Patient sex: F
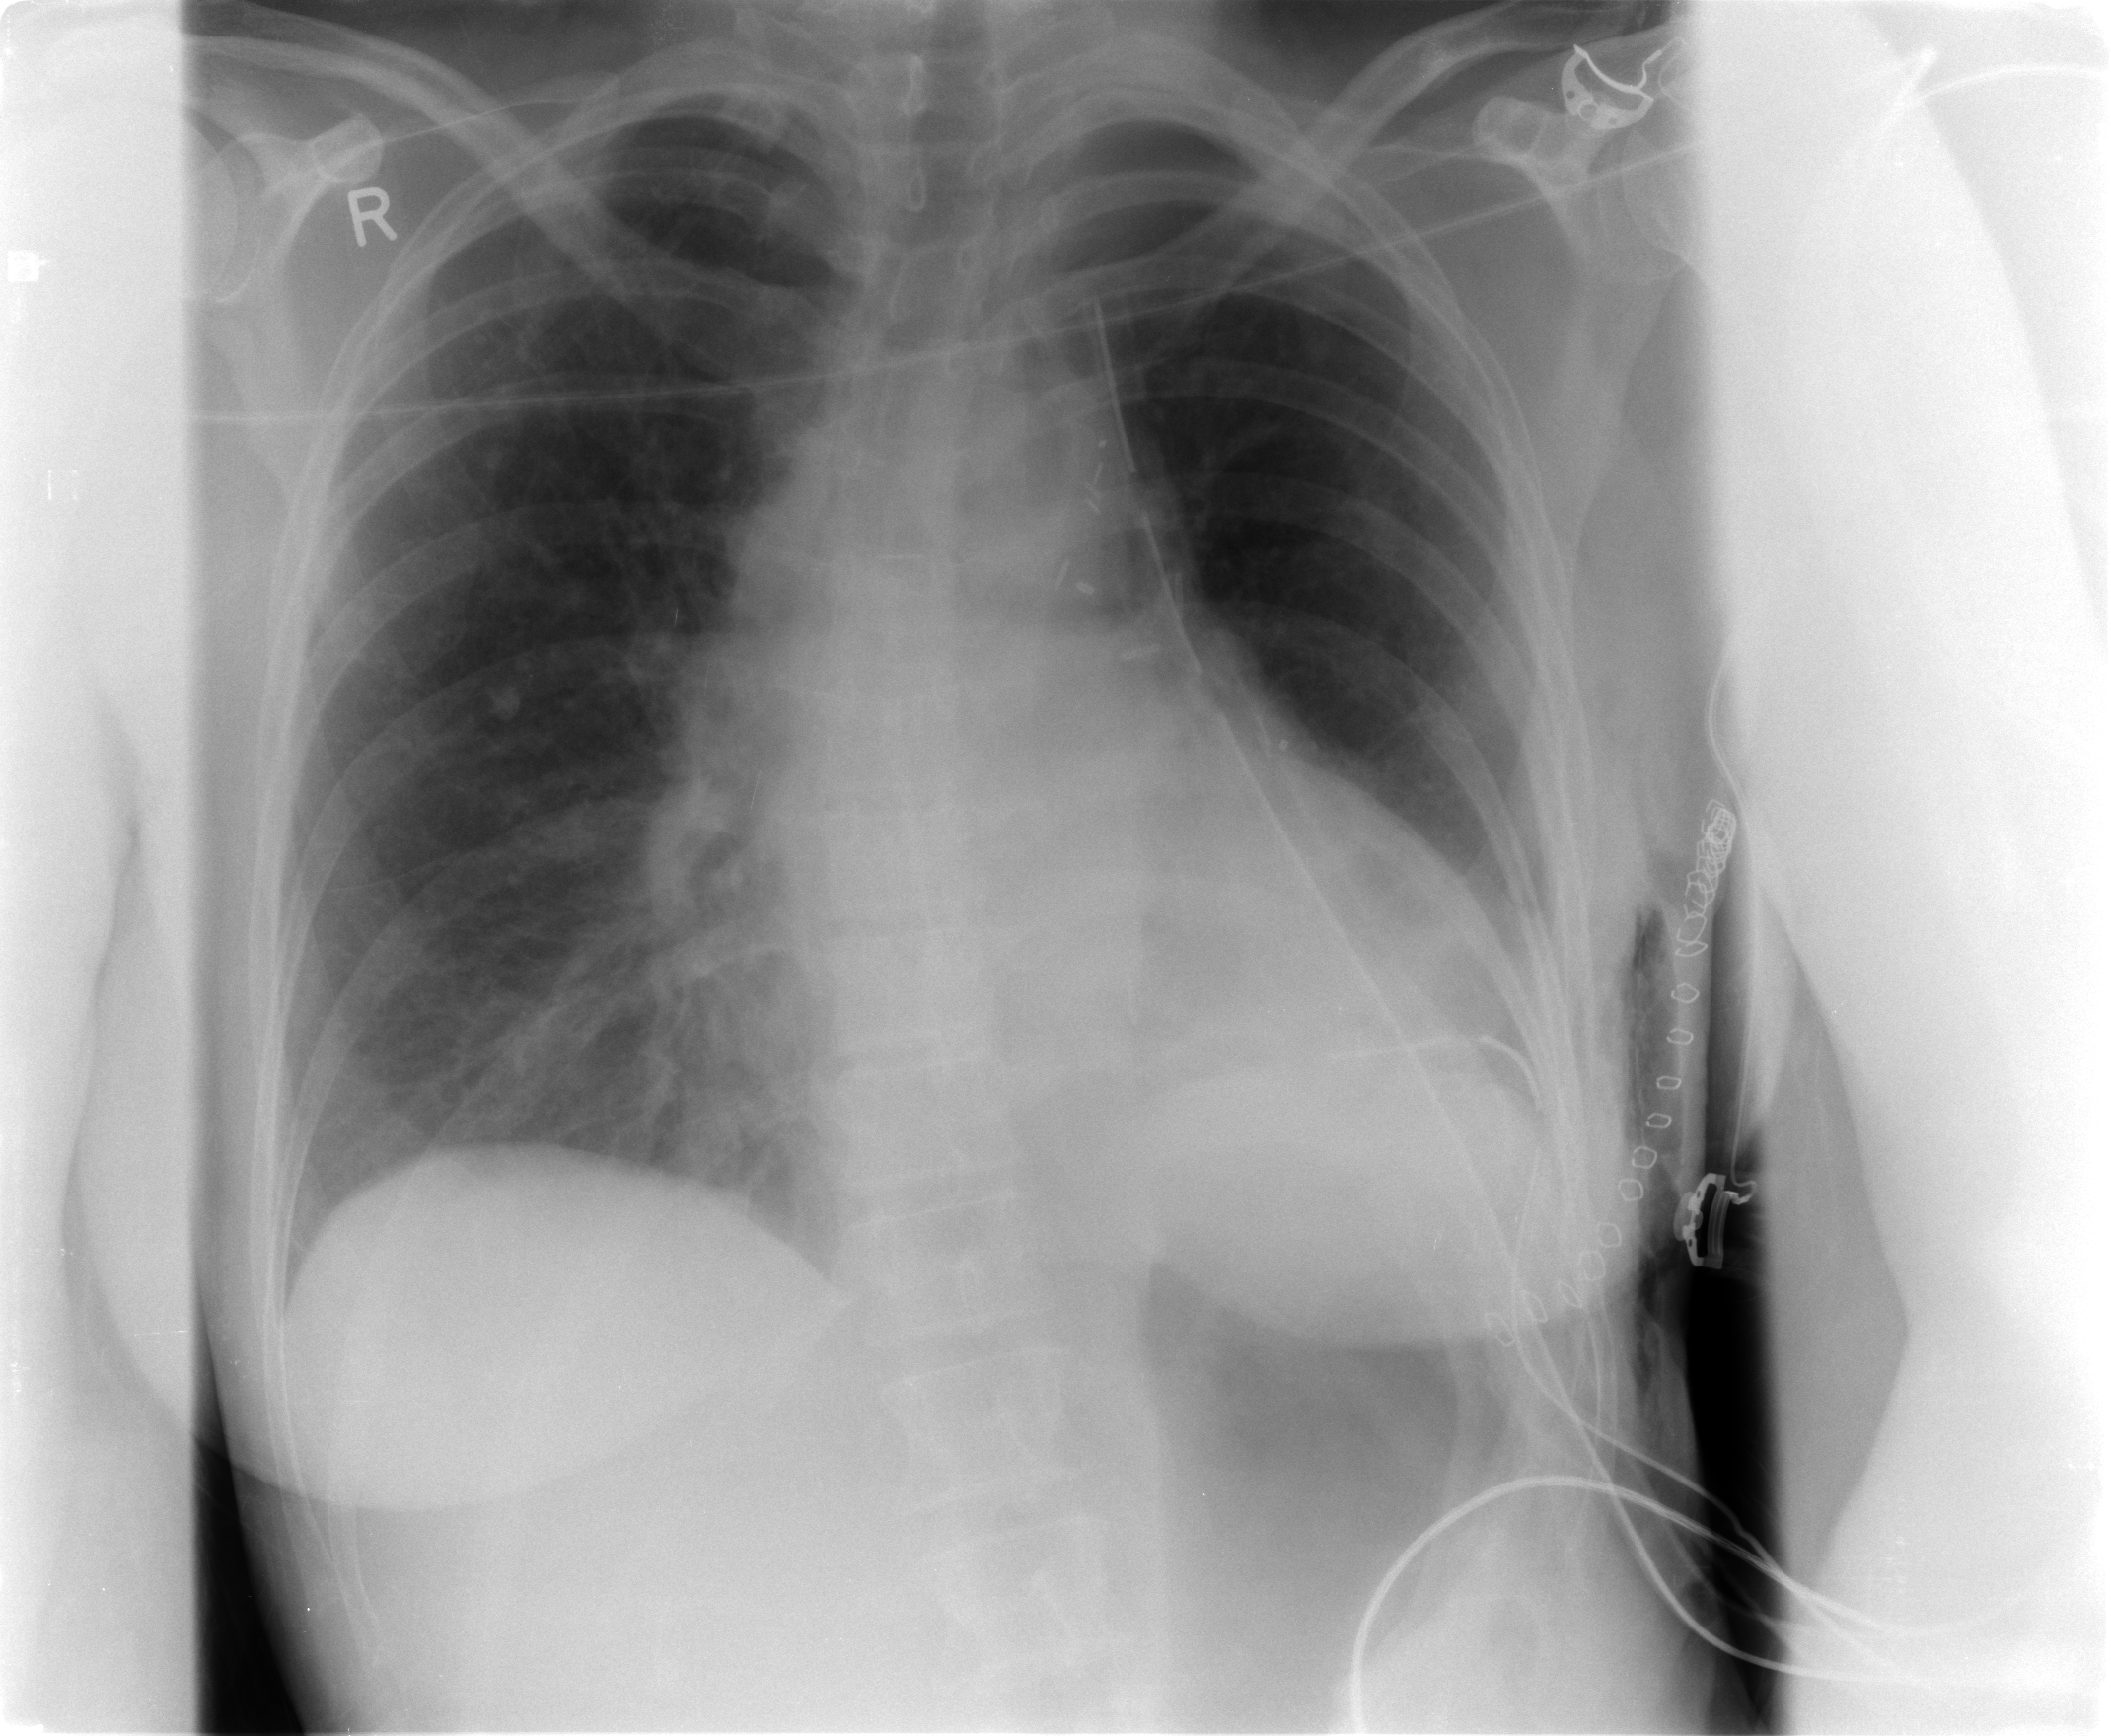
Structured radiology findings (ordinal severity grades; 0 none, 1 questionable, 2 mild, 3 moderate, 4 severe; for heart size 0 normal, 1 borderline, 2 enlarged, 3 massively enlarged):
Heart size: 0
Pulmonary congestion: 0
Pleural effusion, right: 0
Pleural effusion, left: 1
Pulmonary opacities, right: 0
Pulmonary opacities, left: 1
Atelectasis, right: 0
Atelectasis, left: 2